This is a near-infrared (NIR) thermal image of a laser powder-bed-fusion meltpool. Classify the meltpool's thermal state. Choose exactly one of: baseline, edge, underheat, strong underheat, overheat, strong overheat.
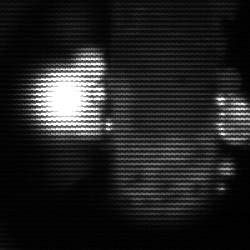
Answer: strong underheat